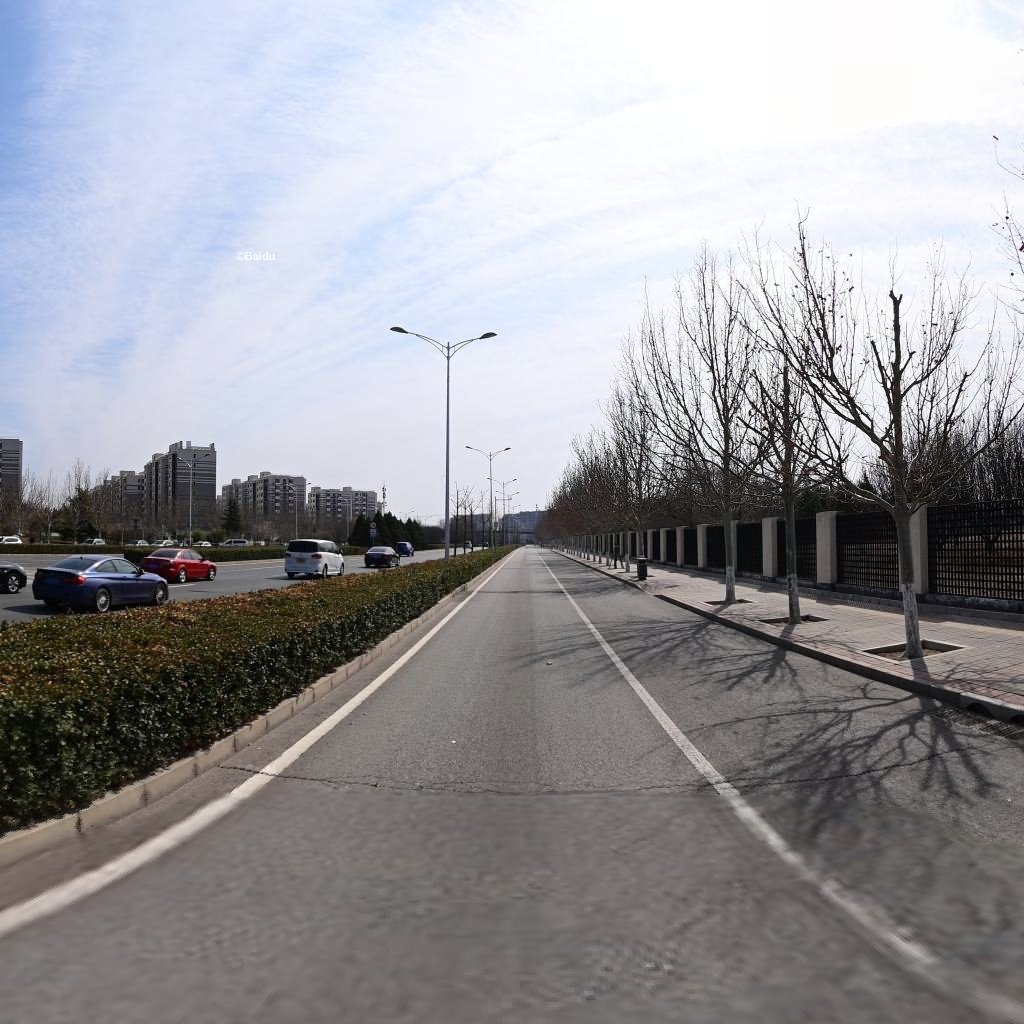
Region: Haidian
Road damage annotations: transverse crack